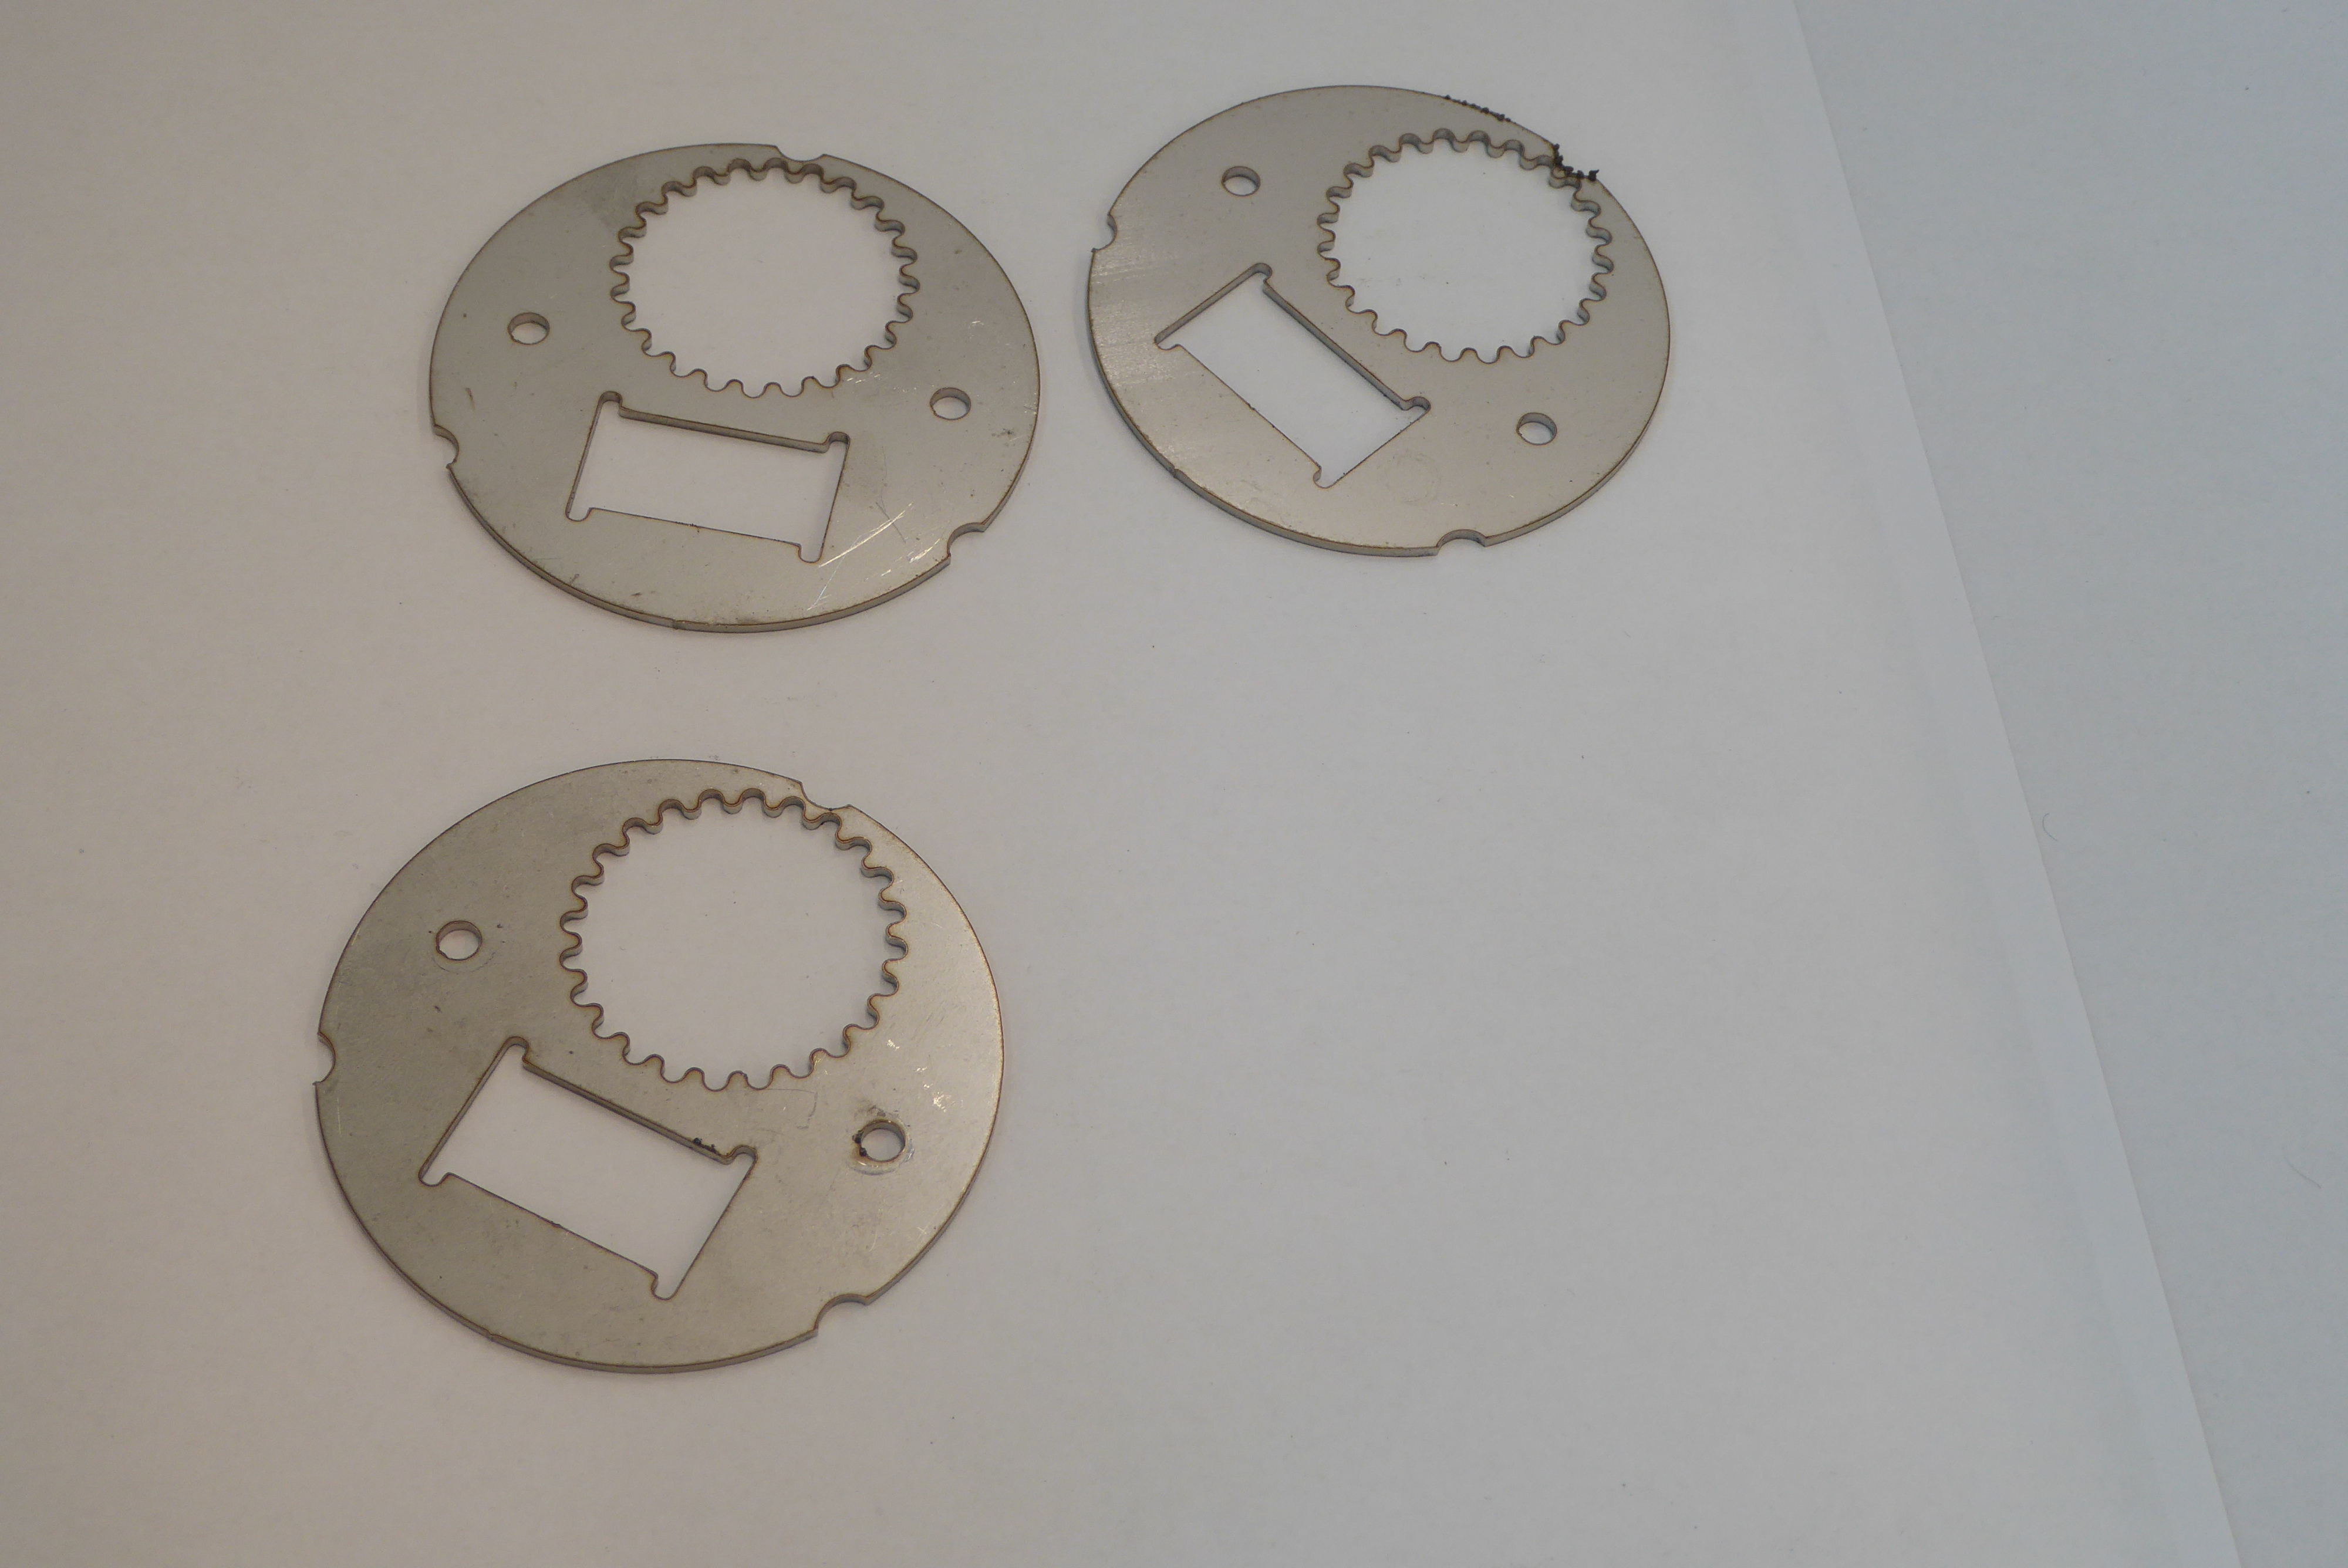
Label: Bottle Opener - Inlay